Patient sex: F
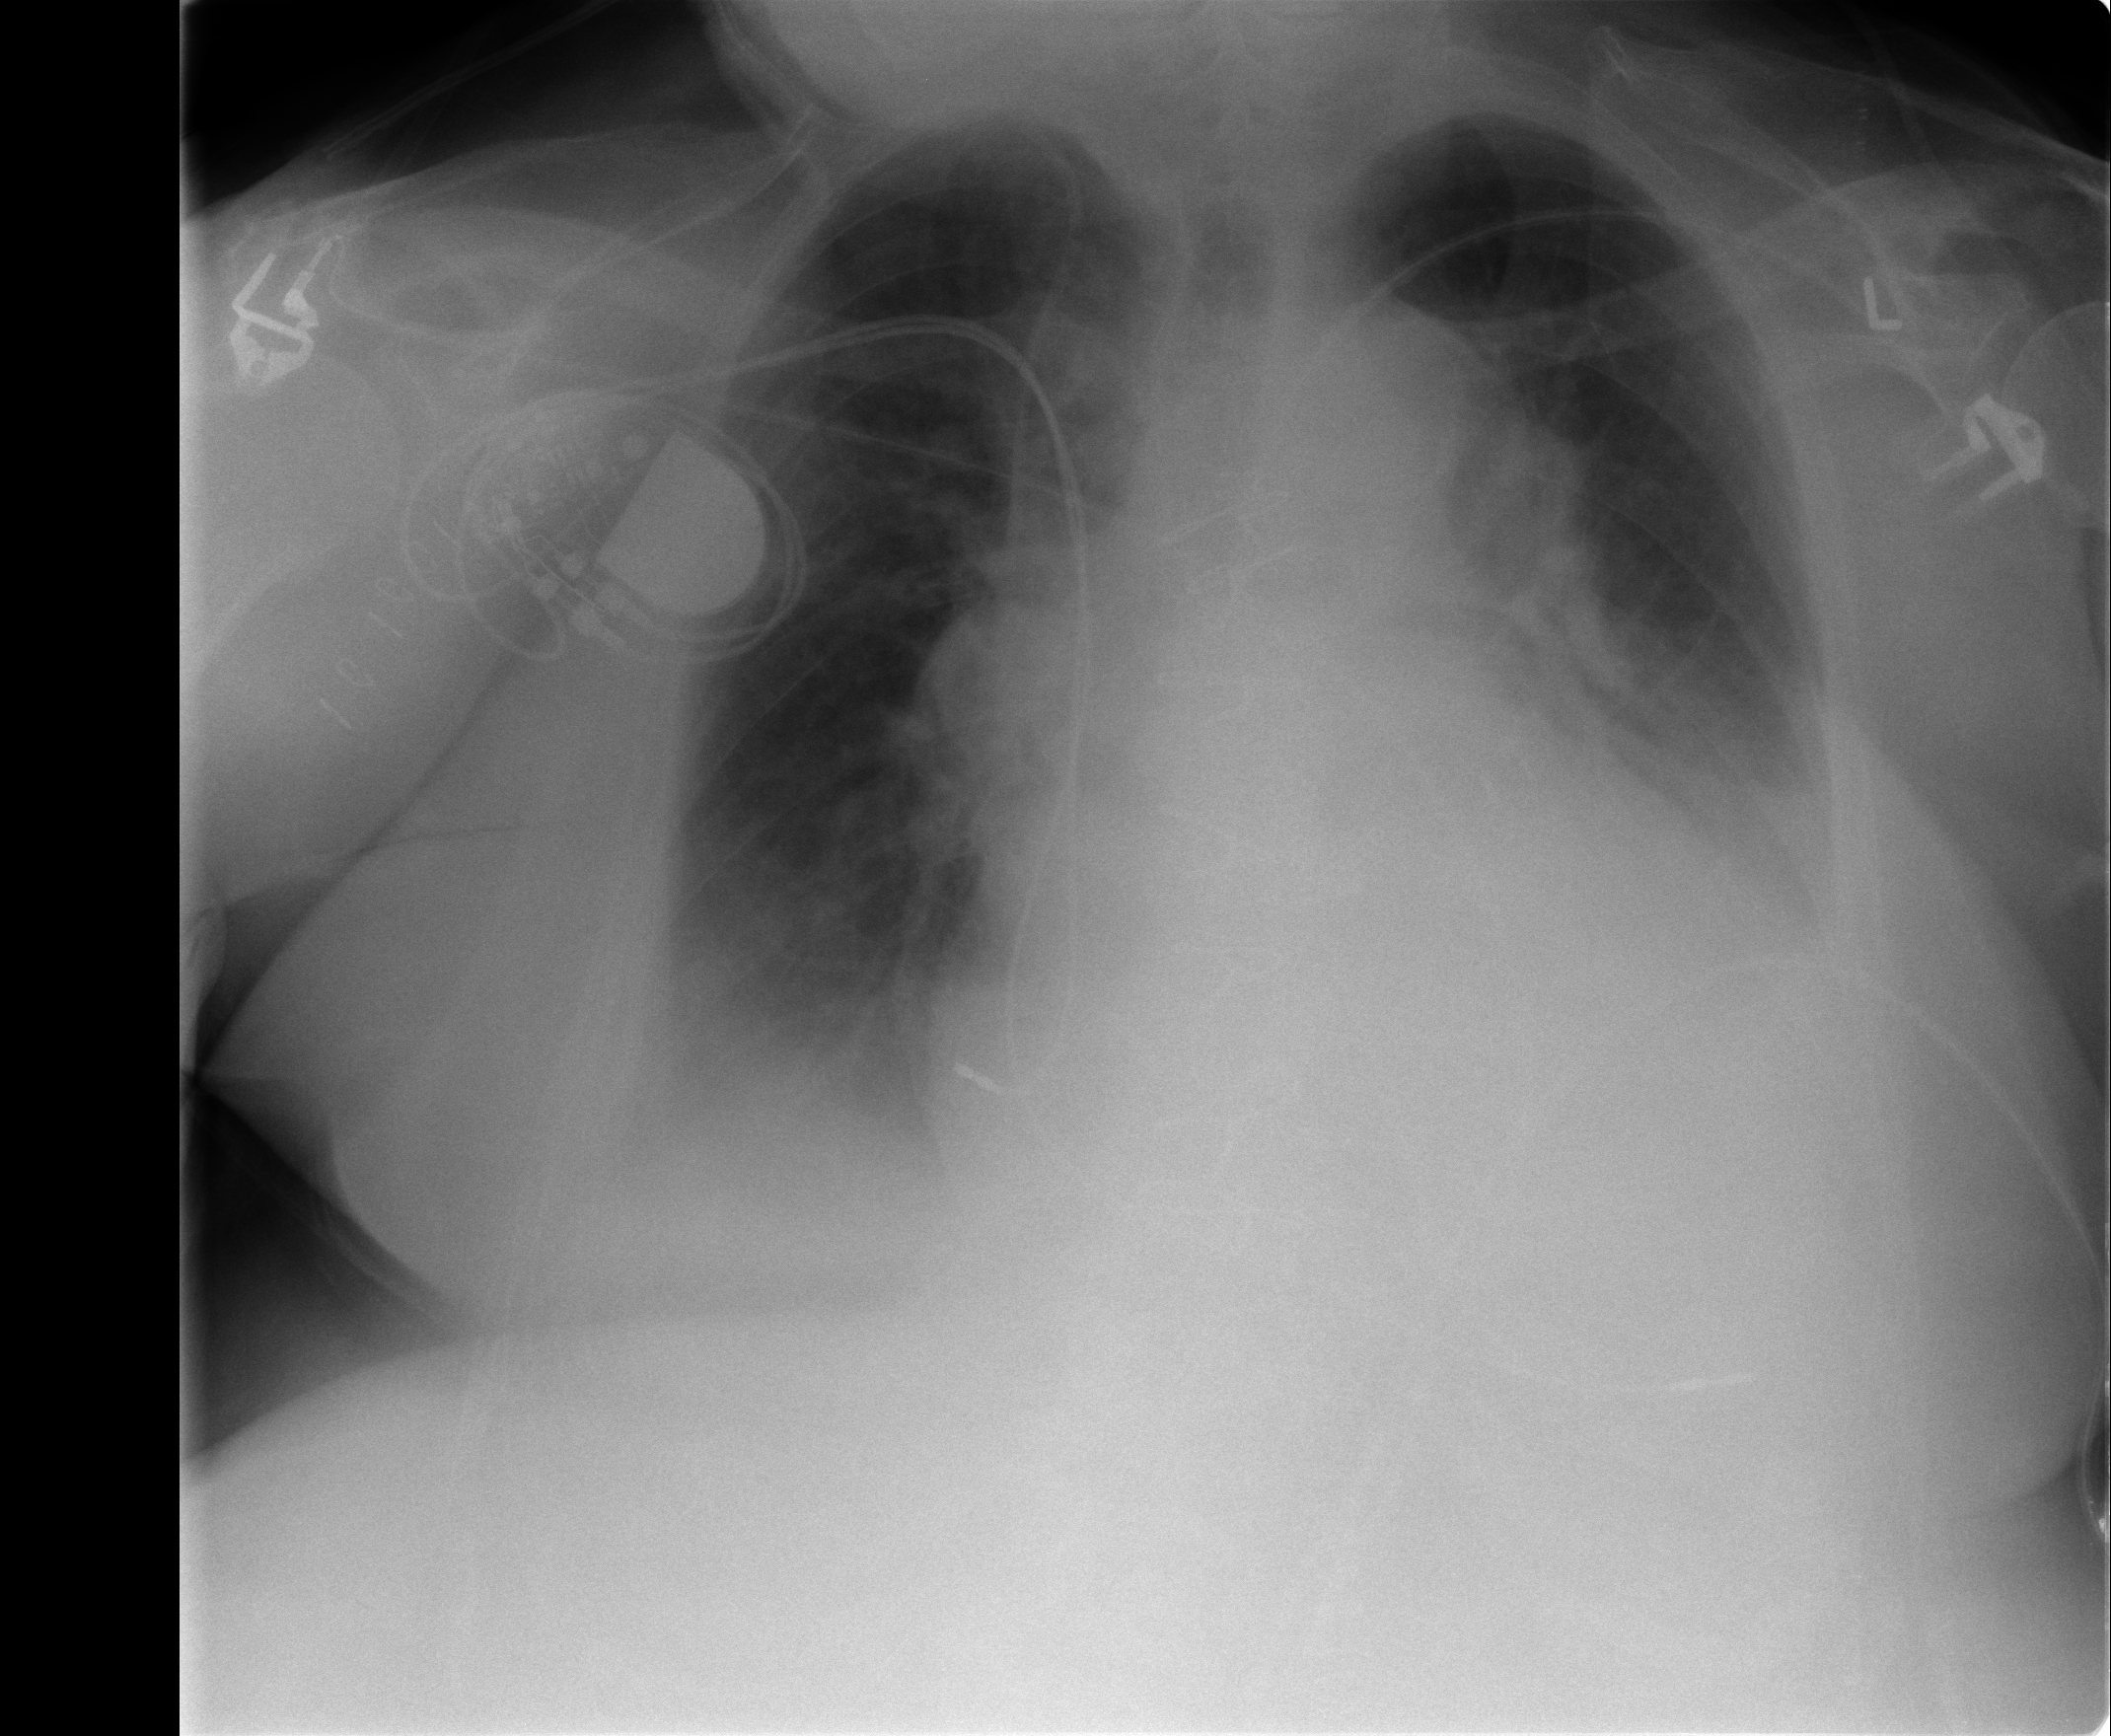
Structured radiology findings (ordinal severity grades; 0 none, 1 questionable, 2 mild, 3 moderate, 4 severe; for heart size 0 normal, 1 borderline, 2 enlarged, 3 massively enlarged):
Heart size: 3
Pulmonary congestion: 3
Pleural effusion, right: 2
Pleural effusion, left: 2
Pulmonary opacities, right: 0
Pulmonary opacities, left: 0
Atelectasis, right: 2
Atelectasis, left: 2